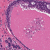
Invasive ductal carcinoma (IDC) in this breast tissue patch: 0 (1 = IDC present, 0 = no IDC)